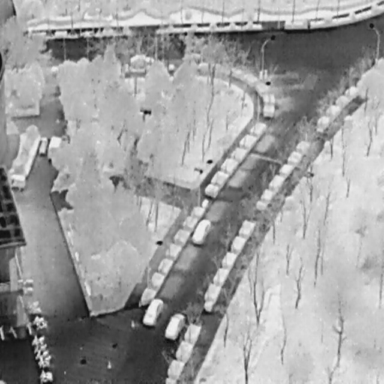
There are 18 objects shown in the infrared image, including three Cars, an OtherVehicle, and 14 Bicycles.